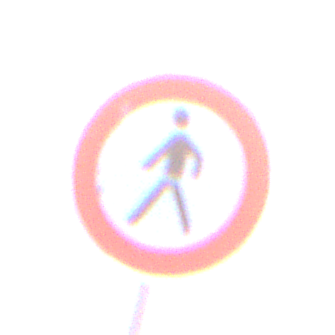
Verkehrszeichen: VerbotFussgaenger
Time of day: SunriseSunset
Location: Outdoor (Urban)
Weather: Clear
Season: NotSpecified
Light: Natural